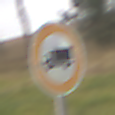
Verkehrszeichen: VerbotFuerKraftfahrzeugeUeberDreiKommaFuenfTonnen
Umgebung: Outdoor, Nature
Tageszeit: MorningAfternoon
Wetter: Overcast
Licht: Natural
Jahreszeit: NotSpecified
Kontrast: LowContrast